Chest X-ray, PA view. Patient: 29 years old, sex F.
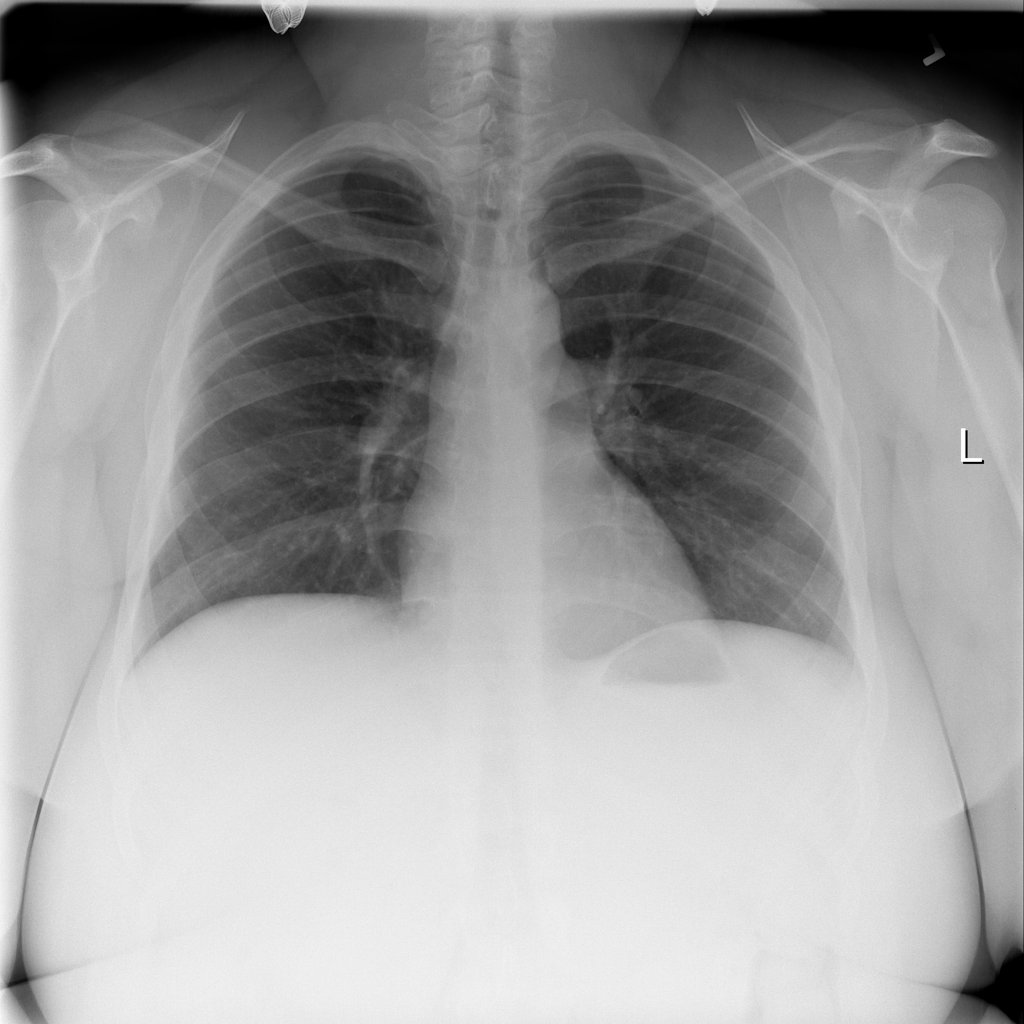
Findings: No Finding